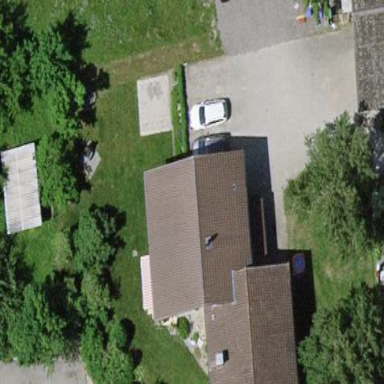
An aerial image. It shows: Residential building.